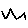
Label: zigzag